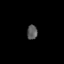
Tissue: lung
Cell type: Myeloid cells
Senescence score: 0.1848
Nuclear area (px): 149
Mean DAPI intensity: 88.745